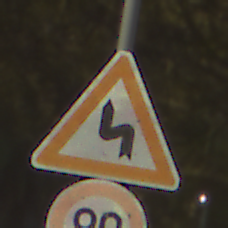
Verkehrszeichen: DoppelkurveZunaechstLinks
Zusatzzeichen unten: Geschwindigkeit90
Umgebung: Outdoor, Suburban
Tageszeit: Night
Wetter: PartlyCloudy
Licht: Artificial
Jahreszeit: NotSpecified
Kontrast: HighContrast